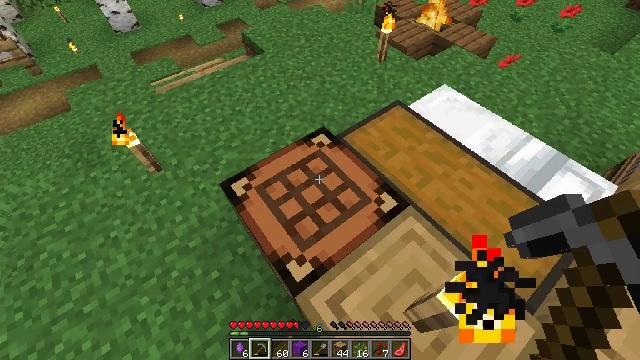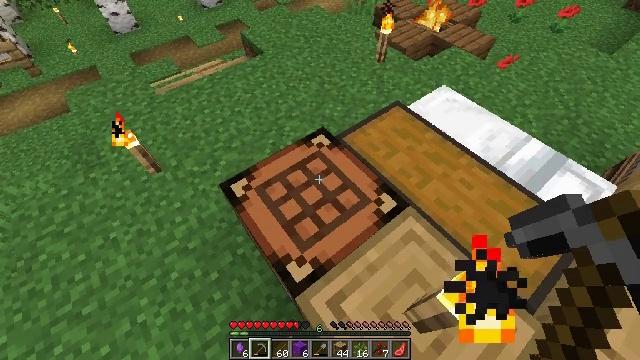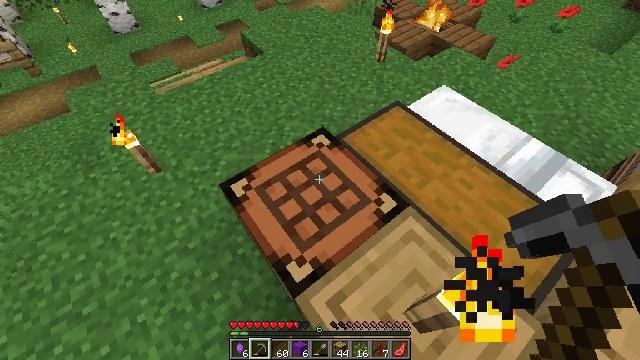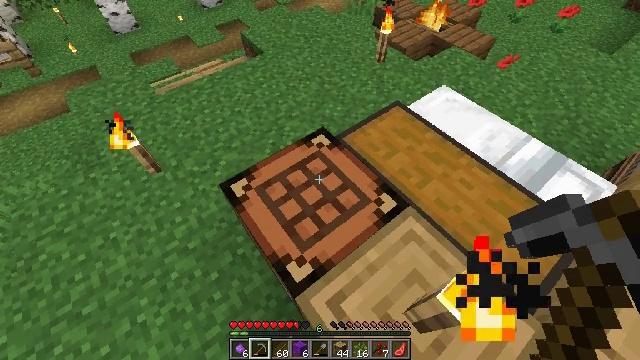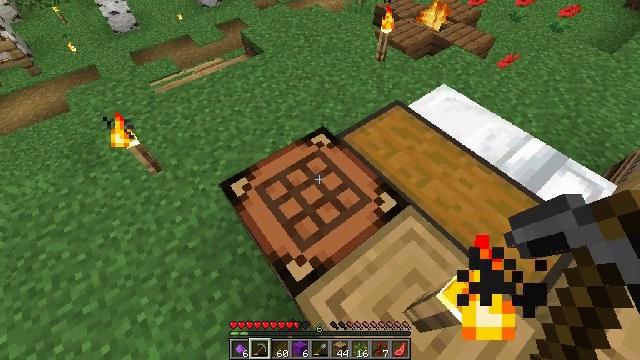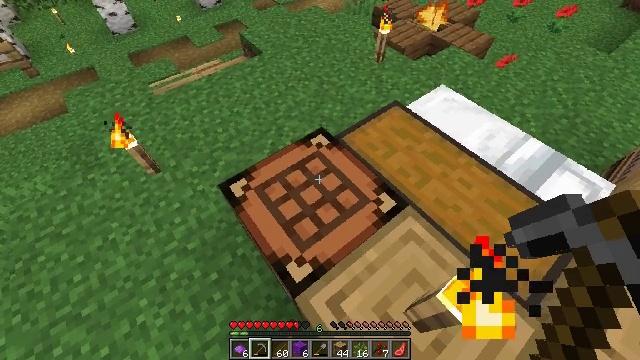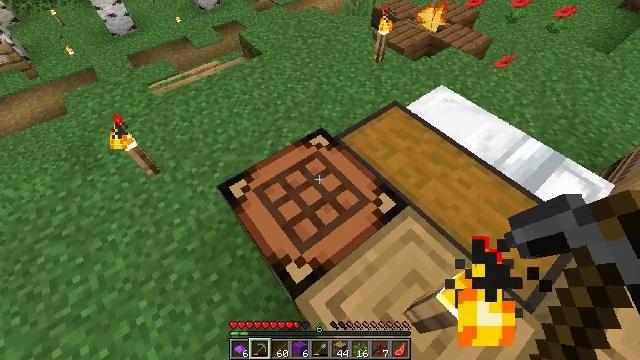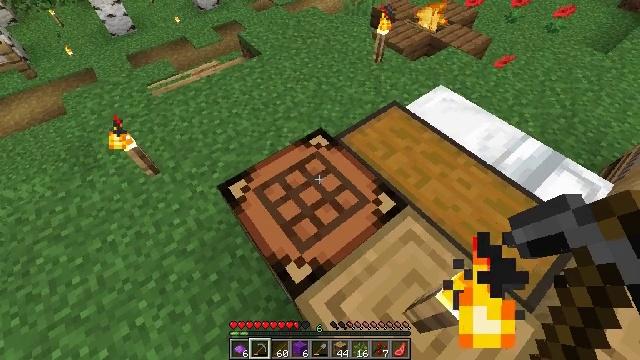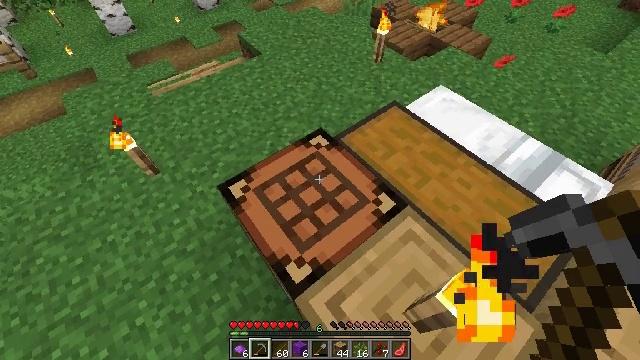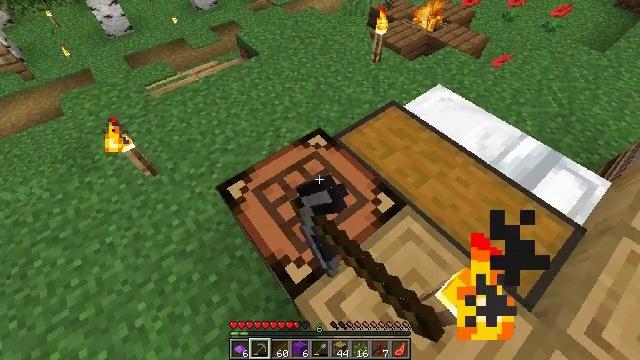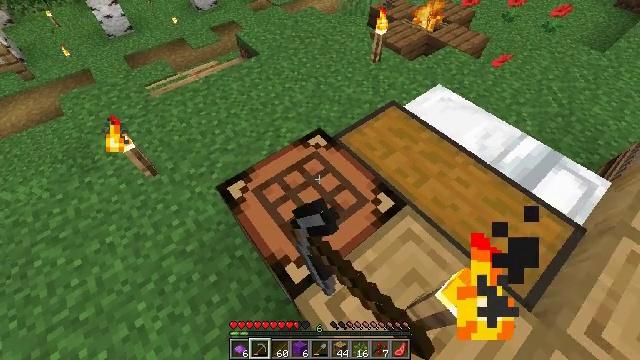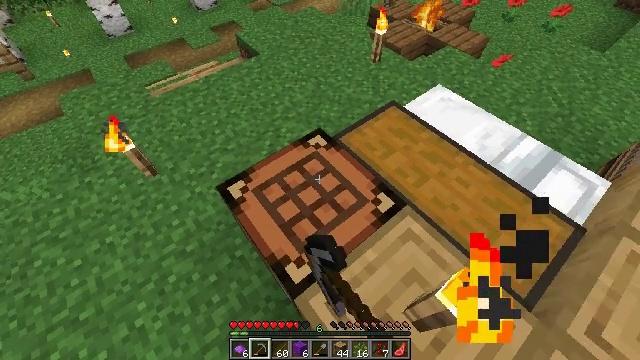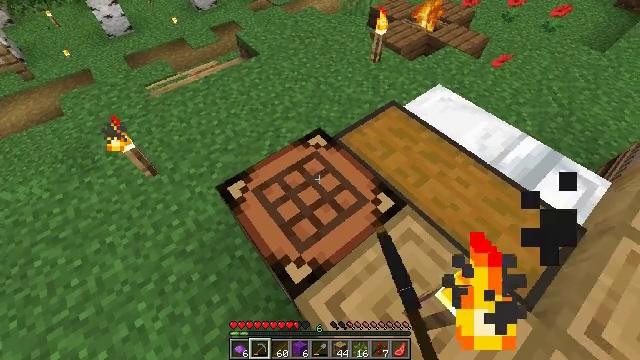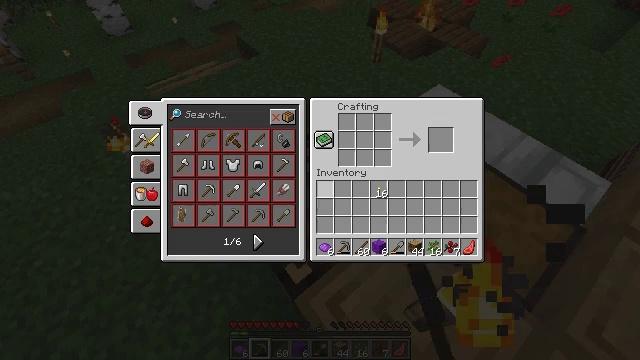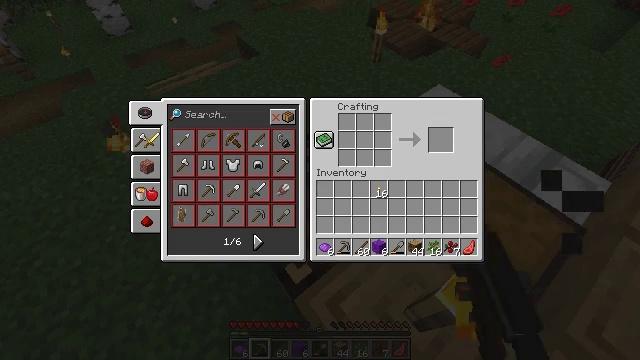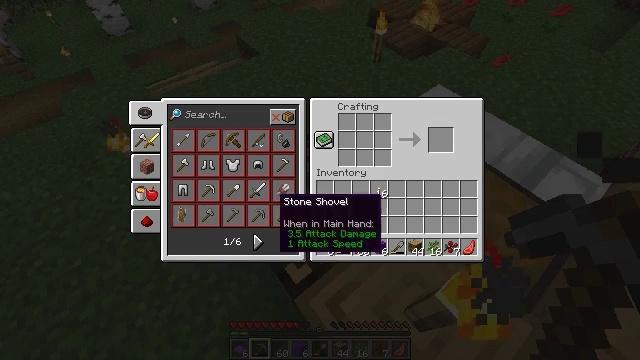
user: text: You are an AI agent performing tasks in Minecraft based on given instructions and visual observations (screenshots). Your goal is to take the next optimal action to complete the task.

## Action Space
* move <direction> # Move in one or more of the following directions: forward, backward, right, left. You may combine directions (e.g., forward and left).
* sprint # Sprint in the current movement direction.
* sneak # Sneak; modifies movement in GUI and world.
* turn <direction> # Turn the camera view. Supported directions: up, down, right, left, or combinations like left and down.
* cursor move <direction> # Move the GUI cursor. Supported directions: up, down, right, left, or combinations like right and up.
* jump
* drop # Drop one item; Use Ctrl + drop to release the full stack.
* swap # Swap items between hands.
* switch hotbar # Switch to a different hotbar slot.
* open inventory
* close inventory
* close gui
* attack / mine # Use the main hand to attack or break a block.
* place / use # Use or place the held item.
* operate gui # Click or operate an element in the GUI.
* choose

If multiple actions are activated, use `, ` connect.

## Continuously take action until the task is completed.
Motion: motion action
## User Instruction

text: Craft a purple banner by combining materials in the crafting table.
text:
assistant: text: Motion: no_op
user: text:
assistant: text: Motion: no_op
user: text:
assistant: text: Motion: no_op
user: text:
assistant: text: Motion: no_op
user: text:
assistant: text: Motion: no_op
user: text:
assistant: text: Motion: no_op
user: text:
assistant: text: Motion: no_op
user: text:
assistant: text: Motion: use / place
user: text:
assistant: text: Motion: use / place
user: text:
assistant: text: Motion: no_op
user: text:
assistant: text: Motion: no_op
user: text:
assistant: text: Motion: no_op
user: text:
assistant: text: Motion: open gui
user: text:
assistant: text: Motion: cursor move left and down
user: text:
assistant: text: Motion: cursor move left and down
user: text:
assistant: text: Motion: cursor move left and down
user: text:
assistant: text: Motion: no_op
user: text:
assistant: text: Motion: no_op
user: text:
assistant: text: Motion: no_op
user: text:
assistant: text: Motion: cursor move down
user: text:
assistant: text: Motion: no_op
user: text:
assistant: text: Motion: cursor move right
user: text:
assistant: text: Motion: cursor move right
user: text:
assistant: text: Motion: no_op
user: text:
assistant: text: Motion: no_op
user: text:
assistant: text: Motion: operate gui
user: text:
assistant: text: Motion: operate gui
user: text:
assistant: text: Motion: operate gui
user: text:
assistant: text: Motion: no_op
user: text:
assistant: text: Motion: cursor move left